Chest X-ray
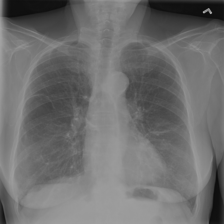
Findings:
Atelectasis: negative
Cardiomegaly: negative
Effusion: negative
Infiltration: negative
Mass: negative
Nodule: negative
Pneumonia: negative
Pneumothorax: negative
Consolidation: negative
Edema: negative
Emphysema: negative
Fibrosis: negative
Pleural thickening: negative
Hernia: negative